Interaction volume radius: 10 \u00c5
Interaction volume height: 15 \u00c5
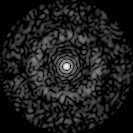
Disorder parameter: 0.8594